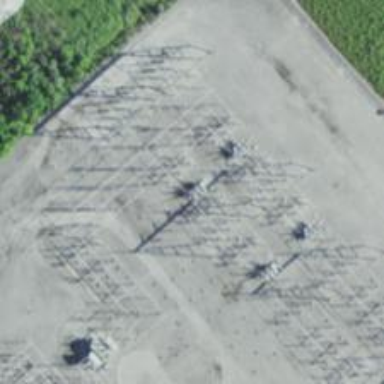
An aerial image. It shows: Switch for power supply.